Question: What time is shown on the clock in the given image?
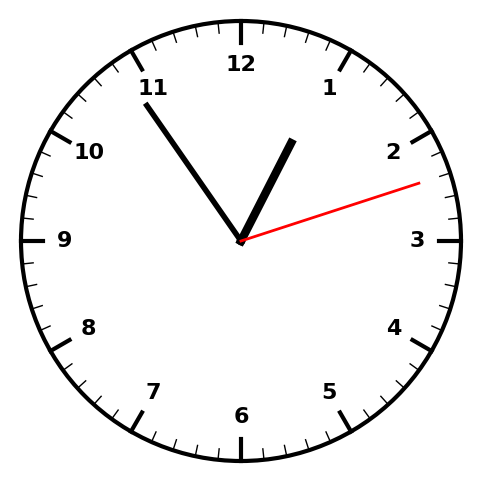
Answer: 12:54:12